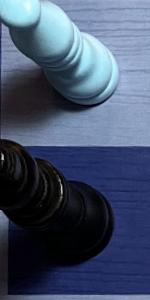
Label: King_Black